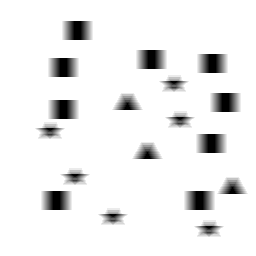
Squares: 9
Triangles: 3
Stars: 6
Total shapes: 18